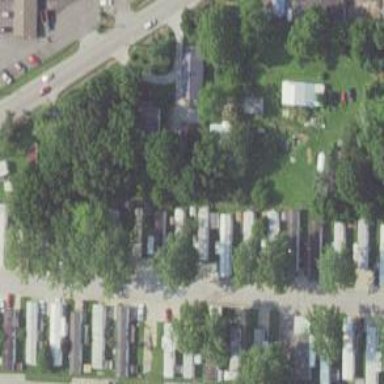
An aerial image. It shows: Residential area designated as trailer park.